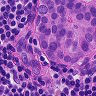
Metastatic tissue present: yes